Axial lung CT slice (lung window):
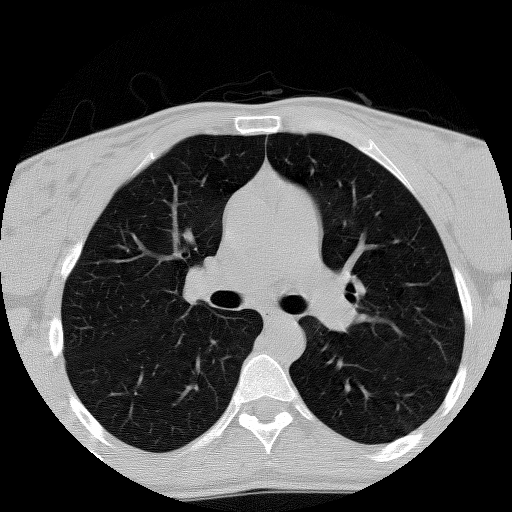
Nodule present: no